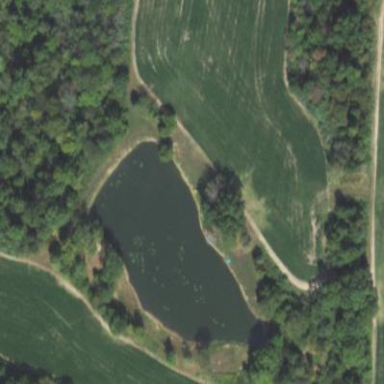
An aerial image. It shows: Pond surrounded by natural water.